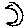
Label: moon